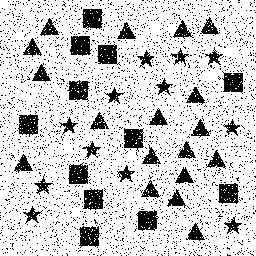
Squares: 12
Triangles: 18
Stars: 12
Total shapes: 42